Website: ulta-beauty
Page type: store-pickup
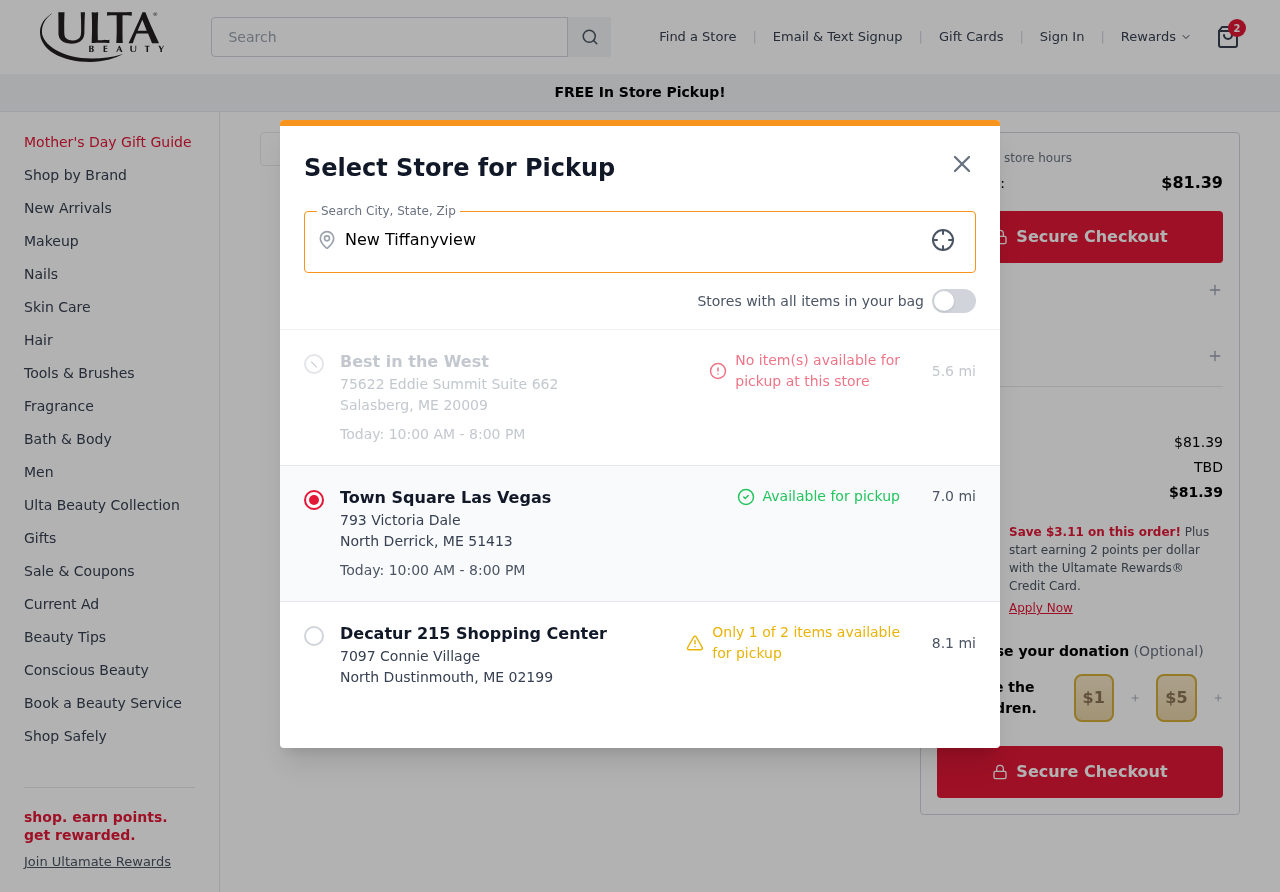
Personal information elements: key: PII_CITY
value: New Tiffanyview
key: PII_LOCATION1_CITY_STATE_ZIP
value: Salasberg, ME 20009
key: PII_LOCATION1_NAME
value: Best in the West
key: PII_LOCATION1_STREET
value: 75622 Eddie Summit Suite 662
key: PII_LOCATION2_CITY_STATE_ZIP
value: North Derrick, ME 51413
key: PII_LOCATION2_NAME
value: Town Square Las Vegas
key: PII_LOCATION2_STREET
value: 793 Victoria Dale
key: PII_LOCATION3_CITY_STATE_ZIP
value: North Dustinmouth, ME 02199
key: PII_LOCATION3_NAME
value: Decatur 215 Shopping Center
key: PII_LOCATION3_STREET
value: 7097 Connie Village
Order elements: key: ORDER_NUM_ITEMS
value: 2
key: ORDER_TOTAL
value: $81.39
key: ORDER_SUBTOTAL
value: $81.39
Search elements: key: HEADER_SEARCH
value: Search
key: SEARCH_STORE_LOCATION
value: New Tiffanyview